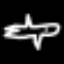
Label: airplane